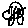
Label: car